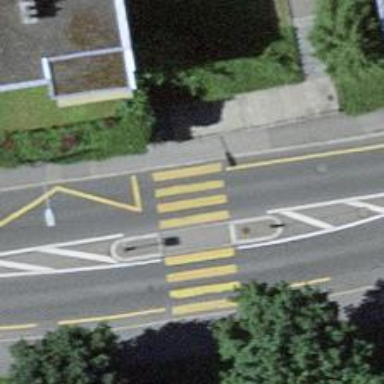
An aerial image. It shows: Kerb barrier.